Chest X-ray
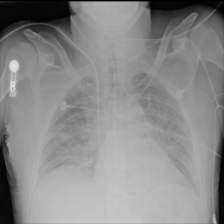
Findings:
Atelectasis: negative
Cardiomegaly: negative
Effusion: negative
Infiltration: negative
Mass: negative
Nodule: negative
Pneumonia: negative
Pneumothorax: negative
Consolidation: negative
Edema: negative
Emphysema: negative
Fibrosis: negative
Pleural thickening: negative
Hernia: negative